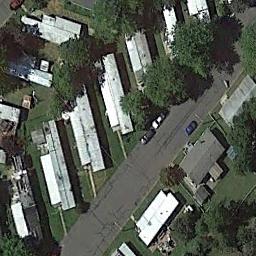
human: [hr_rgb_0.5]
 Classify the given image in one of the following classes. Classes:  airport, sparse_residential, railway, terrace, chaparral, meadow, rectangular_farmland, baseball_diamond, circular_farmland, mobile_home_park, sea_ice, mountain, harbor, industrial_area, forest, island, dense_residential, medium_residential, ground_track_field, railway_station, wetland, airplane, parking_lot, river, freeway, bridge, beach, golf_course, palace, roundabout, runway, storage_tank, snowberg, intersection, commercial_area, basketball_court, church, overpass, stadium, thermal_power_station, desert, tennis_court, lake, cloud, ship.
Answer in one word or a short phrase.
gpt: mobile_home_park